Question: I've got a simple C# Azure Function using a timer trigger to run every X minutes. No output binding.
In application insights, the function is always in with a of 0:

[Despite having called the .Error() of the TraceWriter several times.]
I'd like to get the correct final status in application insights but I don't see how to do it. Documentation never talks about that :-/
Can someone guide me how to do it in C# ?
I tried to set 'Environment.ExiCode' but same result.
I also tried to change return type to 'int' but then the function isn't called anymore. I suppose because its the way to <URL> for the azure function itself.
Here is my function:
'''
[FunctionName("SendToOfflineArchive")]
public static void Run([TimerTrigger("%TimerInterval%")]TimerInfo myTimer, TraceWriter log)
{
log.Info($"C# Timer trigger function executed at: {DateTime.Now}");
// do stuff
int nbErrors = 7;
//return nbErrors;
}
'''
It would be great to have a result code other than 0... Like the number of errors (an integer).
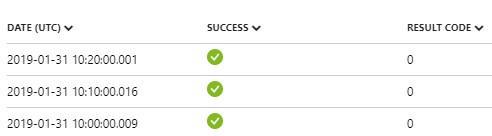
Answer: Azure Function is considered failed if it threw an exception (there is an embedded integration between AF and AI and it considers successfully executed function a "success"). Logging an error as a trace should yield corresponding Trace message in Application Insights if logging forwarding is enabled.